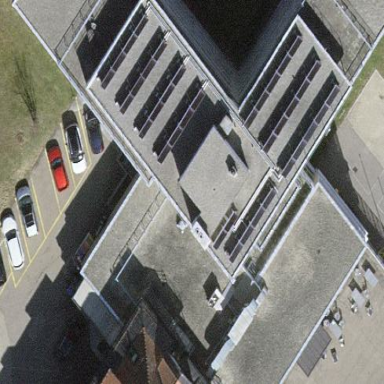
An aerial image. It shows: Building.